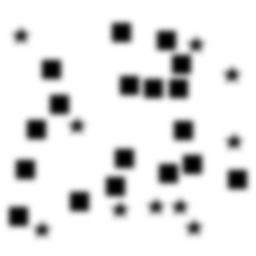
Squares: 18
Triangles: 0
Stars: 10
Total shapes: 28